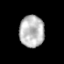
Tissue: prostate
Cell type: Epithelial cells
Senescence score: 0.1888
Nuclear area (px): 774
Mean DAPI intensity: 185.344